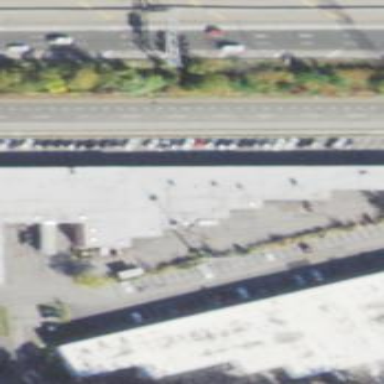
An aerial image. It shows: Commercial building.